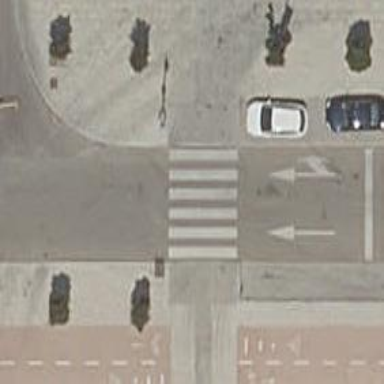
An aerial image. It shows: Uncontrolled crossing on the road.